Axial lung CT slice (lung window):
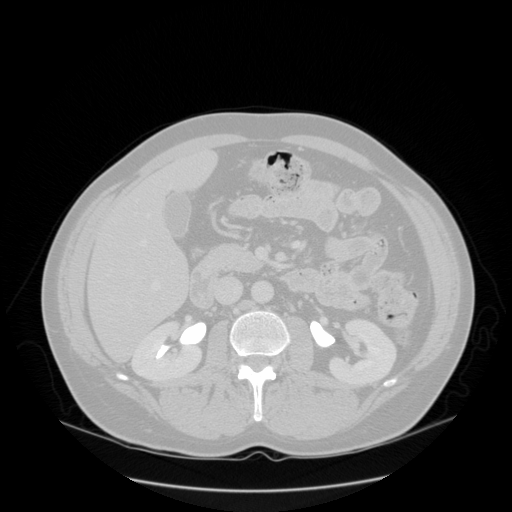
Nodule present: no